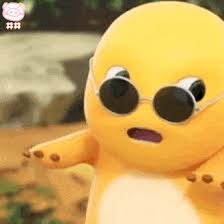
Label: nailong